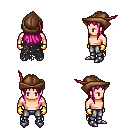
a pixel art fantasy rpg character, male body template, human, light skin, black tattered cape, metal pants, pink unkempt hairstyle, leather cap, gold gloves, metal boots, four views (front, back, left, right), 2x2 character sprite sheet, small pixel art, hard edges, no anti-aliasing